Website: macys
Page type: billing-address
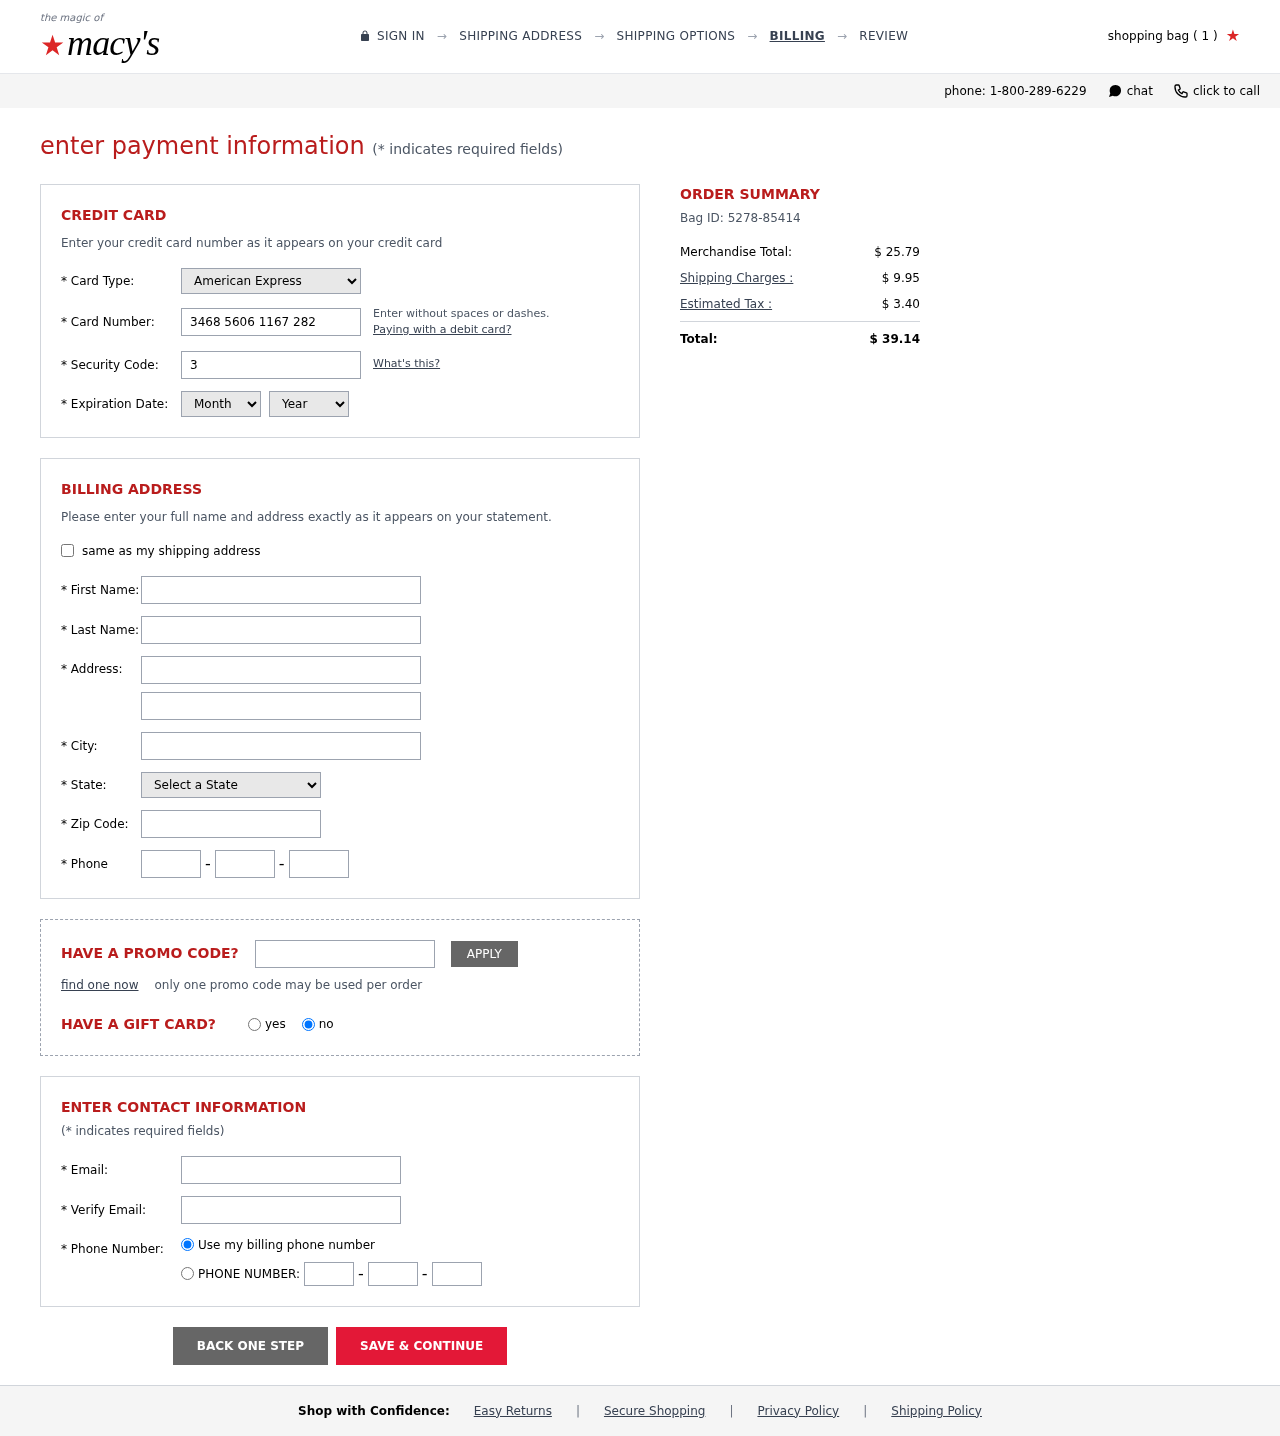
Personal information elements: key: PII_CARD_CVV
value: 3694
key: PII_CARD_EXPIRY_MONTH
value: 08
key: PII_CARD_EXPIRY_YEAR
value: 29
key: PII_CARD_NUMBER
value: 3468 5606 1167 282
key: PII_CARD_TYPE
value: American Express
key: PII_CITY
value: West Adrian
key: PII_EMAIL
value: jaime.roth@hotmail.com
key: PII_FIRSTNAME
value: Jaime
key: PII_LASTNAME
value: Roth
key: PII_PHONE_AREA
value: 412
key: PII_PHONE_PREFIX
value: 419
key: PII_PHONE_SUFFIX
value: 7193
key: PII_POSTCODE
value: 51562
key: PII_STATE_ABBR
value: GA
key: PII_STREET
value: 0118 Rachel Lakes Apt. 763
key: PII_STREET2
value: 667 Collins Motorway Apt. 247
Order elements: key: ORDER_NUM_ITEMS
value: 1
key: ORDER_ID
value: Bag ID: 5278-85414
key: ORDER_SUBTOTAL
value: $ 25.79
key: ORDER_SHIPPING_COST
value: $ 9.95
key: ORDER_TAX
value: $ 3.40
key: ORDER_TOTAL
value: $ 39.14